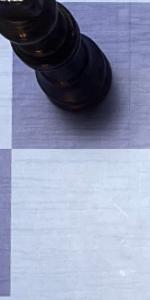
Label: Empty